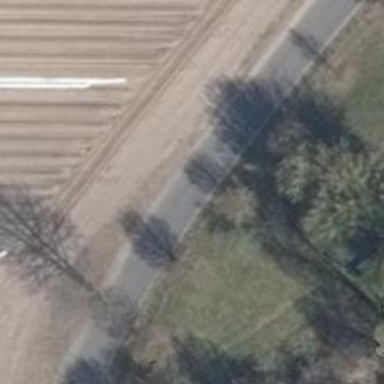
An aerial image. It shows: Unclassified road with asphalt surface that serves as bicycle path.